Question: Here is my code:
'''
void cbVideoPrerender(void *p_video_data, uint8_t **pp_pixel_buffer, int size) {
// Locking
imageMutex.lock();
videoBuffer = (uint8_t *)malloc(size);
*pp_pixel_buffer = videoBuffer;
}
void cbVideoPostrender(void *p_video_data, uint8_t *p_pixel_buffer
, int width, int height, int pixel_pitch, int size, int64_t pts) {
// Unlocking
imageMutex.unlock();
Mat img = Mat(Size(width,height), CV_8UC3, p_pixel_buffer);
//cvtColor(img,img,CV_RGB2BGR);
}
int main(int argc, char ** argv)
{
libvlc_instance_t * inst;
char smem_options[1000];
sprintf(smem_options
, "#transcode{vcodec=RV24}:smem{"
"video-prerender-callback=%lld,"
"video-postrender-callback=%lld,"
"video-data=%lld,"
"no-time-sync},"
, (long long int)(intptr_t)(void*)&cbVideoPrerender
, (long long int)(intptr_t)(void*)&cbVideoPostrender //This would normally be useful data, 100 is just test data
, (long long int)200 //Test data
);
const char * const vlc_args[] = {
"-I", "dummy", // Don't use any interface
"--ignore-config", // Don't use VLC's config
"--extraintf=logger", // Log anything
"--verbose=1", // Be verbose
"--sout", smem_options // Stream to memory
};
// We launch VLC
inst = libvlc_new(sizeof(vlc_args) / sizeof(vlc_args[0]), vlc_args);
...
return 0;
}
'''
I checked my two callback functions seem correctly executed.
_What kind of data does RV32 exactly output ? Does it fit the CV_8U3C (unsigned 8bits int 3 channel required here?
_Do I need to add a step to my Mat class ? (step - Number of bytes each matrix row occupies)
I changed RV32 to RV24 which makes more sense. I add cvtColor cause the Mat matrix seems to need BGR pixel and not RGB but still the image is not display correctly.
_Is there a vcodec which would give me a YUV format as output so I can test the pixel data before trying to output an opencv::Mat img ?
(By changing vlc type to CV_8UC4 four channel (dont know why) we can almost see the frame but in really poor quality why is that ?

I found out that the images at the beginning of my video were of poor quality that's why my Mat imshow() showed me such ugly thing the code above should work now (Apperently no need for cvtColor)
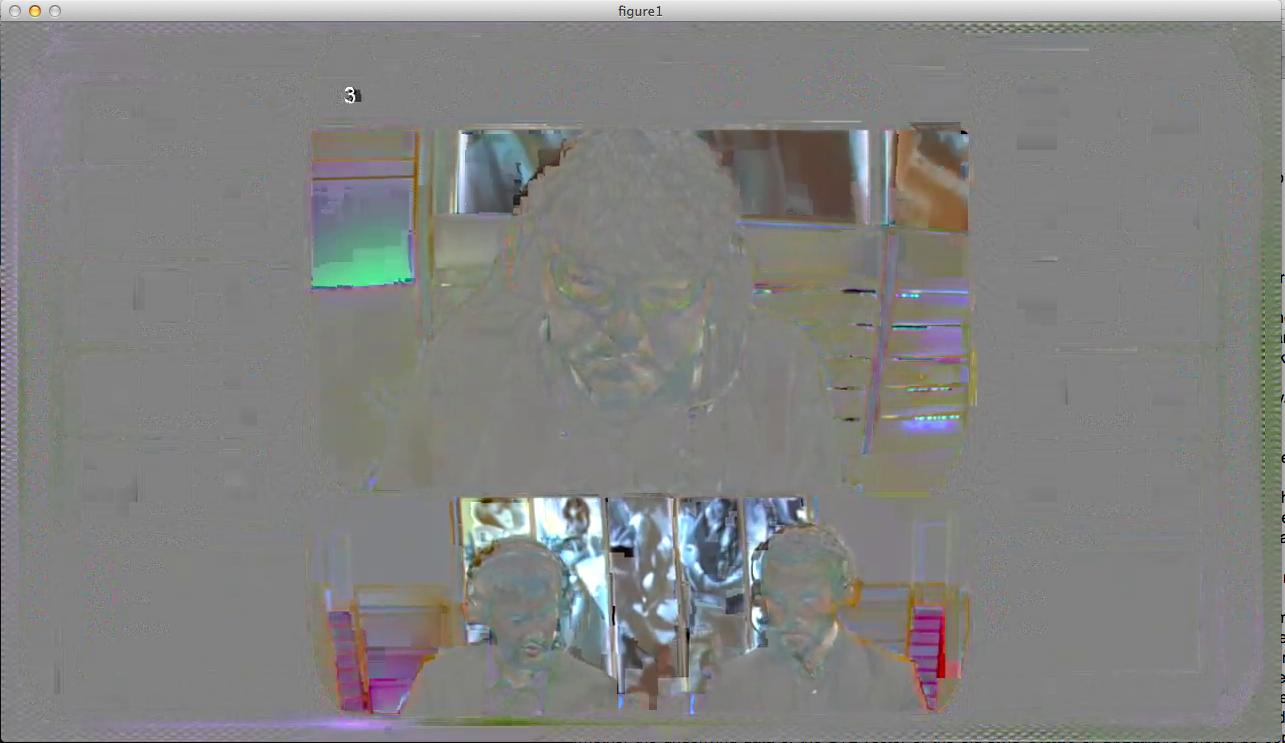
Answer: First, a quick warning: starting with VLC2.2 (current git version, to be released soon), the size parameter is a size_t.
There's no API for smem (yet? hopefully this will change), which sucks, so this would silently break your application.
Then, a quick comment about the "data" parameter: it's supposed to hold what you need to do your processing. That being a pointer to a struct, an instance of a class, you name it.
I strongly doubt passing a long long would work on a 32bits machine, since you'd be forcing 64 bits in something which can only contain 32.
What you should do is to declare a struct, and store what you need into it. Here, a good example could be:
'''
struct MyParamStruct
{
YourMutexType imageMutex; // Here mutex is not a global variable anymore
int otherParam; // You can use this to store the value 200 that you were passing before
};
//...
// Init the struct somewhere
MyParamStruct* param = new MyStructParam;
param->otherParam = 200;
//...
sprintf(smem_options
, "#transcode{vcodec=h264}:smem{"
"video-prerender-callback=%lld,"
"video-postrender-callback=%lld,"
"video-data=%lld,"
"no-time-sync},"
, (long long int)(intptr_t)(void*)&cbVideoPrerender
, (long long int)(intptr_t)(void*)&cbVideoPostrender //This would normally be useful data, 100 is just test data
, (long long int)(intptr_t)(void*)param
);
'''
About the mutex usage, it looks good to me. Actually it seems that you don't have any concurrency issue here, as you synchronously allocate a new buffer for each frame. If you were using a preallocated buffer each time, you would need to consider locking when exiting the postrender function.
> In fact I'm not even sure about what is exactly the void pointer p_video_data.
That depends on your image format. For H264, it would depend on the pixel format that will be output by the decoder. Since you're asking for H264 output, it's quite likely you'll get a planar pixel format, though the exact type would depend on your H264 profile.
If you're expecting rawdata as a result (which seems to be the case, as CV_8UC3 seems to be refering to a 3 channels raw image, after a quick glance at google), I'd recommend you switch to RV32:
'#transcode{vcodec=RV32}'
What you need to pass to the transcode module is your fourcc, VLC will deal with the input for you :)
# Update
I have no idea if the Mat class takes the ownership of your pointer, but you might want to check that as well.
# Update 2
To answer your further question about what is RV32:
'''
/* 24 bits RGB */
#define VLC_CODEC_RGB24 VLC_FOURCC('R','V','2','4')
/* 24 bits RGB padded to 32 bits */
#define VLC_CODEC_RGB32 VLC_FOURCC('R','V','3','2')
/* 32 bits RGBA */
#define VLC_CODEC_RGBA VLC_FOURCC('R','G','B','A')
'''
If you expect 3 bytes only, then you probably should RV24 a try!
I should probably have suggested that from the beginning, since the 8CU3 definitely suggests 3 bytes only...